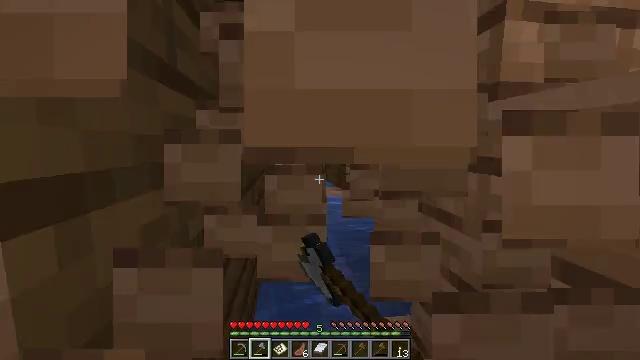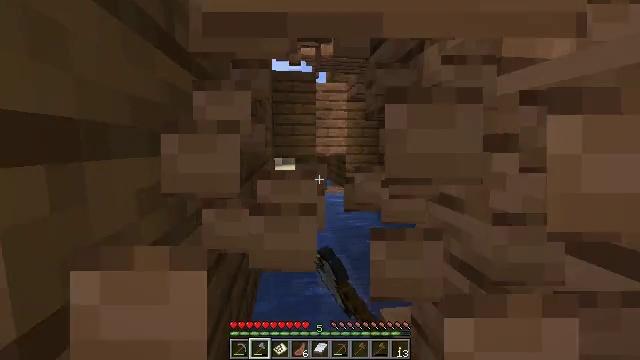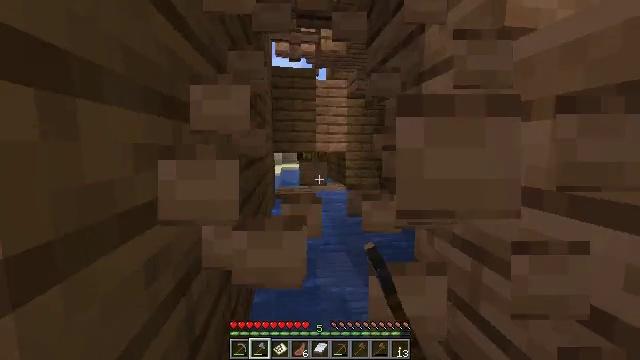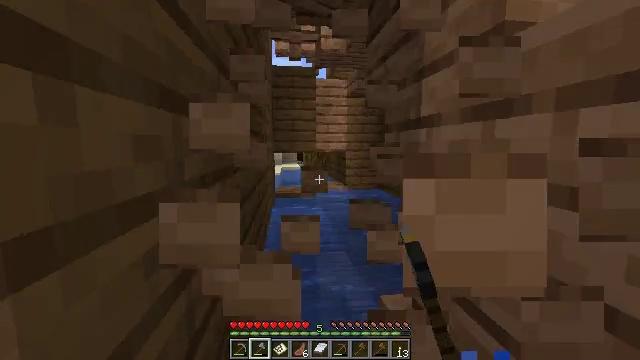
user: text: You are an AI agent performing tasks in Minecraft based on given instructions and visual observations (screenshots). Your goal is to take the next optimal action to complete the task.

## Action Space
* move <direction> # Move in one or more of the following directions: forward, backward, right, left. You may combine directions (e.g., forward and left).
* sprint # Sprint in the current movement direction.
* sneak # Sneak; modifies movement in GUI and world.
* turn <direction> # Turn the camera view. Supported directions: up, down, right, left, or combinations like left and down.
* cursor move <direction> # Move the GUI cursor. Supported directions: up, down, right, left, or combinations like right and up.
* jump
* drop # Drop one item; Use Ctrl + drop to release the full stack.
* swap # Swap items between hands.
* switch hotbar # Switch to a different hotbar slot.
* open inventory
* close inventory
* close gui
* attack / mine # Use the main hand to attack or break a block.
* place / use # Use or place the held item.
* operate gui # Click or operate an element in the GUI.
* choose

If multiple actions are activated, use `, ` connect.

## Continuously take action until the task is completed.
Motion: motion action
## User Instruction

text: Harvest jungle planks from a wall or floor.
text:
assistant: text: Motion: attack / mine, jump
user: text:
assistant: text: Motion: attack / mine, jump
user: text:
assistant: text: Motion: attack / mine, jump
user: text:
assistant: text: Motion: attack / mine, jump